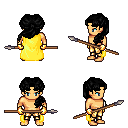
a pixel art fantasy rpg character, male body template, human, tanned skin, yellow cape, gold greaves, black princess hairstyle, gold gloves, spear, four views (front, back, left, right), 2x2 character sprite sheet, small pixel art, hard edges, no anti-aliasing